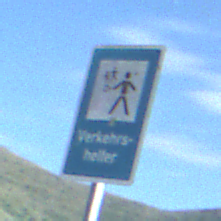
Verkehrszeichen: Verkehrshelfer
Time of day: Night
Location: Outdoor (Nature)
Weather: PartlyCloudy
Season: NotSpecified
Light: Natural